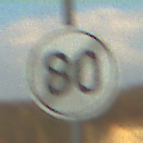
Verkehrszeichen: EndeGeschwindigkeit80
Umgebung: Outdoor, RoadRail
Tageszeit: SunriseSunset
Wetter: PartlyCloudy
Licht: Natural
Jahreszeit: NotSpecified
Kontrast: HighContrast